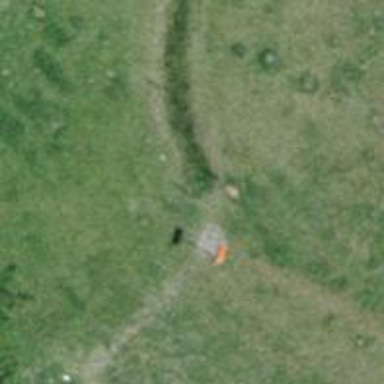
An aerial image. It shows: Pole with roof-covered pipeline marker.